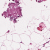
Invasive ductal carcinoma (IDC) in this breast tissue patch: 0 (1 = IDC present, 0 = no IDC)